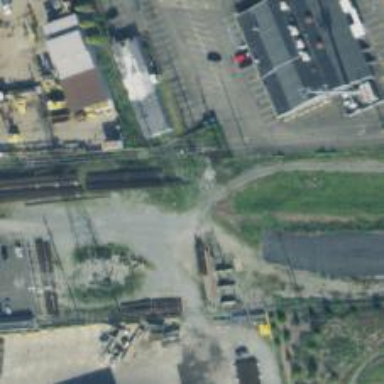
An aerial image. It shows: Abandoned railway.